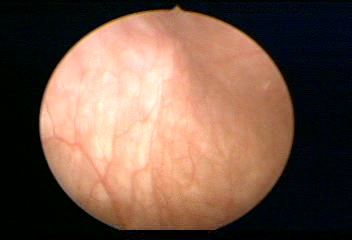
Modality: WLC
Class: Normal mucosa
Bladder cancer association: No